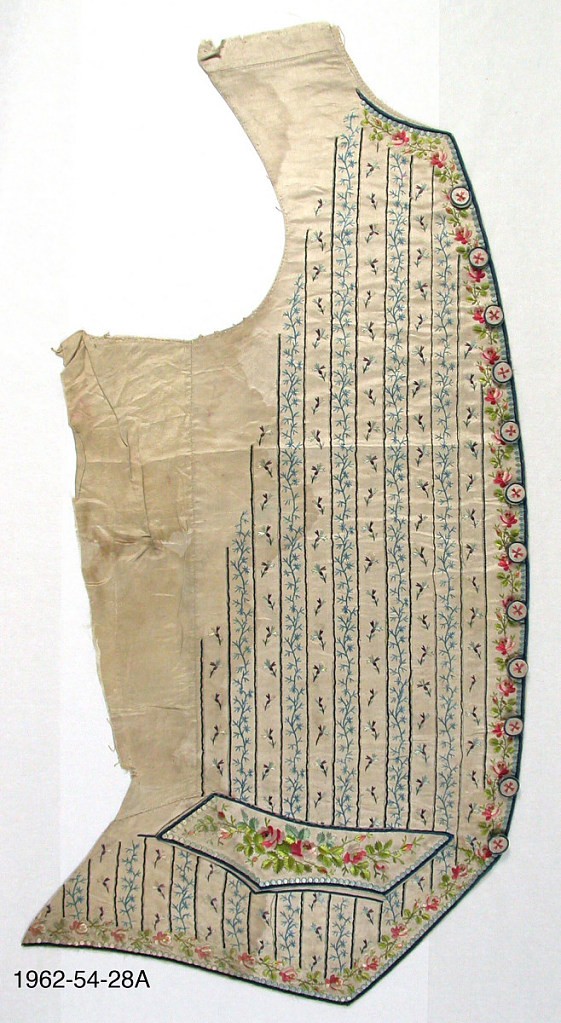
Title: Waistcoat fragments
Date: late 18th century
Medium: silk on silk Technique: embroidered in satin stitch on satin weave
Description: Fragments of an embroidered waistcoat without collar or lining. Cream silk embroidered with pattern of small scattered flowers and trailing leaves with vertical stripes. Embroidered around the collar, front and pocket flaps with a design of  flowers and circles carried out in satin stitch. Silk-covered buttons embroidered with flowers.